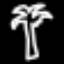
Label: palm tree